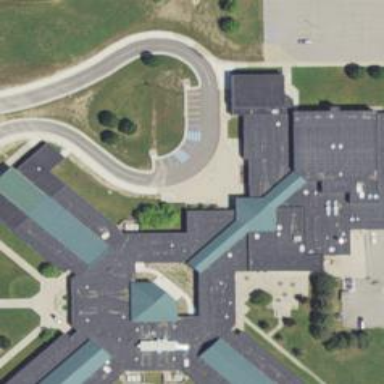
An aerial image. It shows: School building.